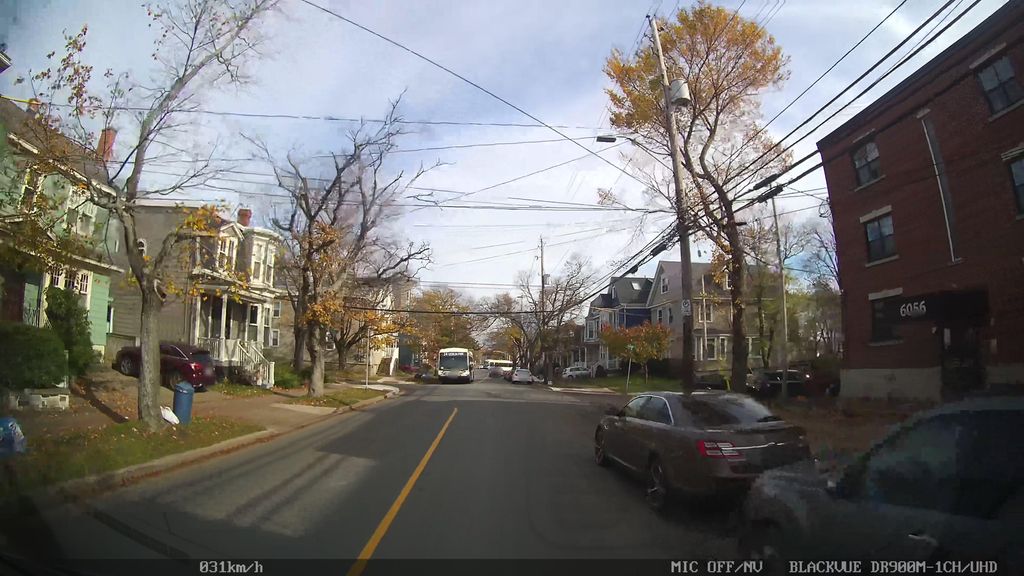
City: halifax